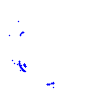
Particle: kaon